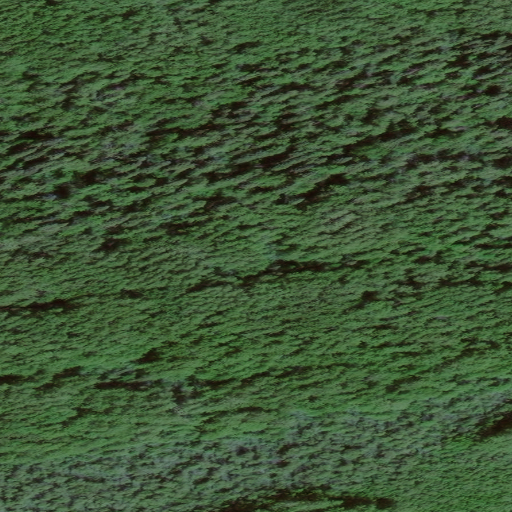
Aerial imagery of island in Alaska named Burns Island containing only unknown